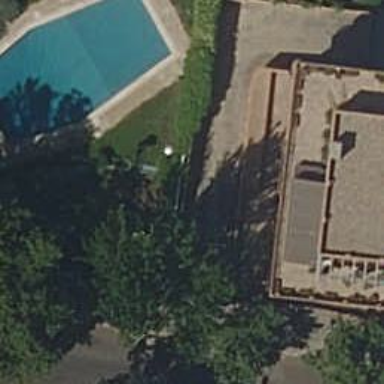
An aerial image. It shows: Swimming pool located in leisure land.